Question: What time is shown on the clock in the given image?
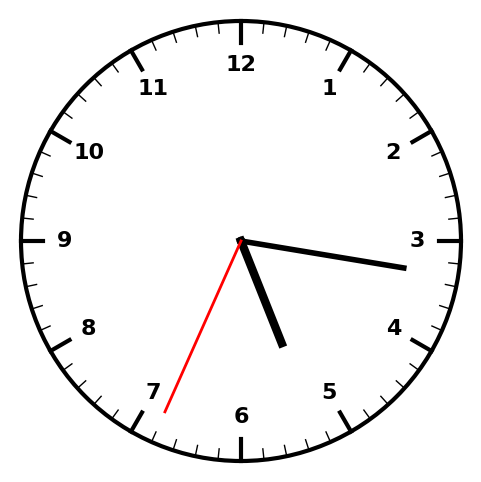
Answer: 05:16:34